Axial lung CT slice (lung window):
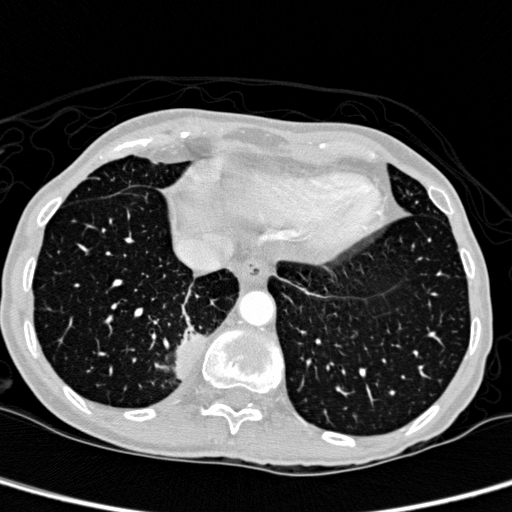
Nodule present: yes
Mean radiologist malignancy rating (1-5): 2.5